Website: bh-photo
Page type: customer-info-address
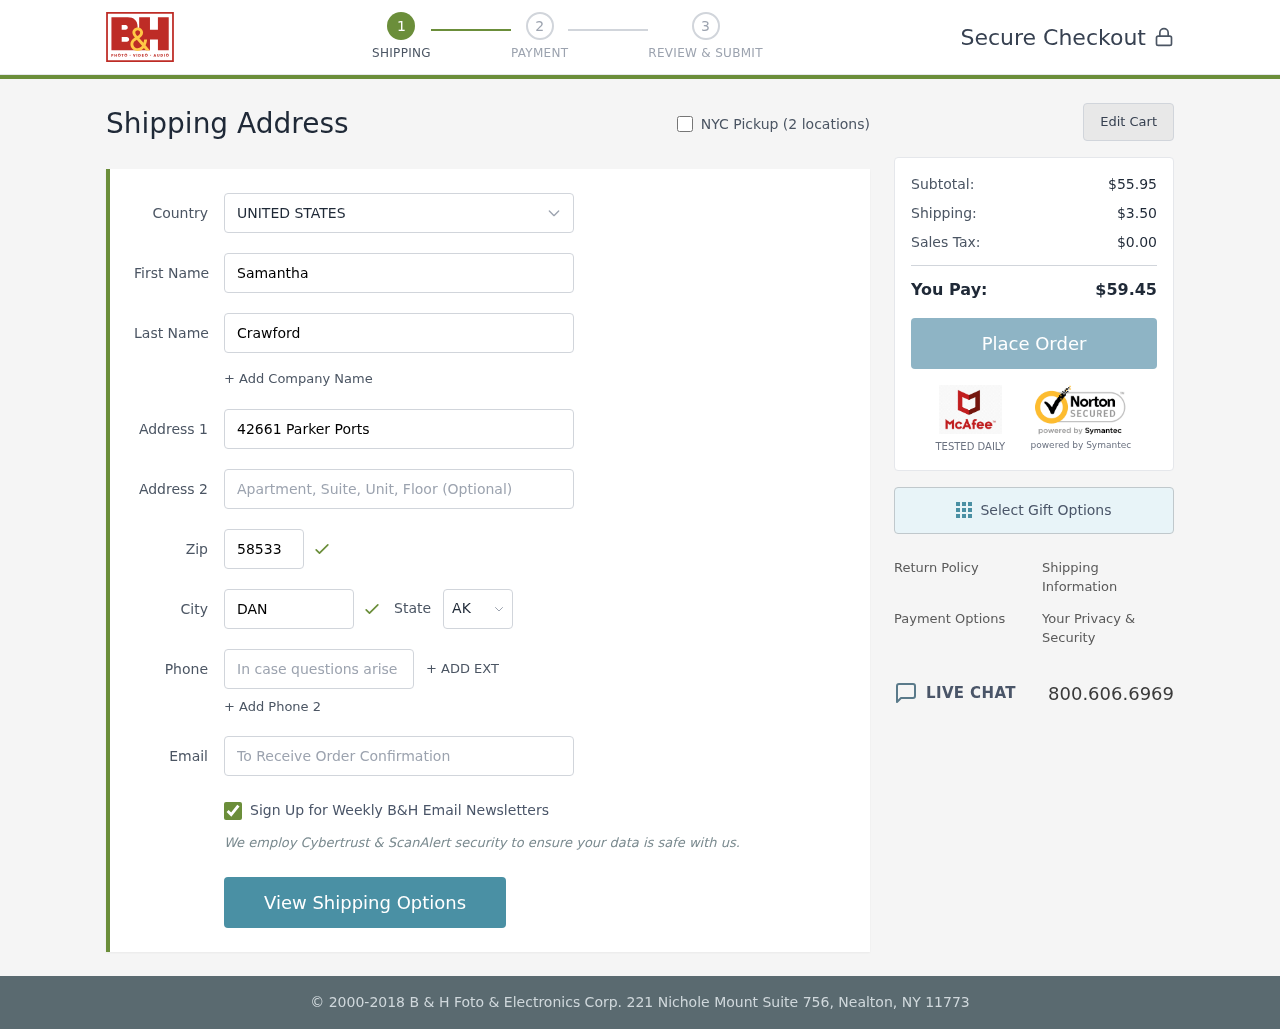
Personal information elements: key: PII_CITY
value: Danafort
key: PII_COUNTRY
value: United States
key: PII_EMAIL
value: samantha_crawford@gmail.com
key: PII_FIRSTNAME
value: Samantha
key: PII_LASTNAME
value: Crawford
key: PII_PHONE
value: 6038407886
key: PII_POSTCODE
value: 58533
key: PII_STATE_ABBR
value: AK
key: PII_STREET
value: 42661 Parker Ports
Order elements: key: ORDER_SUBTOTAL
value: $55.95
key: ORDER_SHIPPING_COST
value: $3.50
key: ORDER_TAX
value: $0.00
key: ORDER_TOTAL
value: $59.45